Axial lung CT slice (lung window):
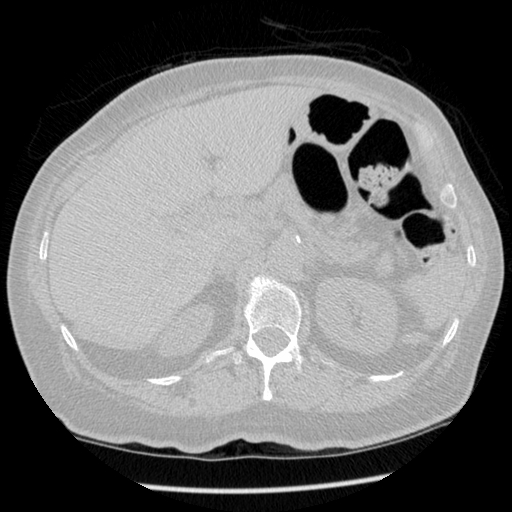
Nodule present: no